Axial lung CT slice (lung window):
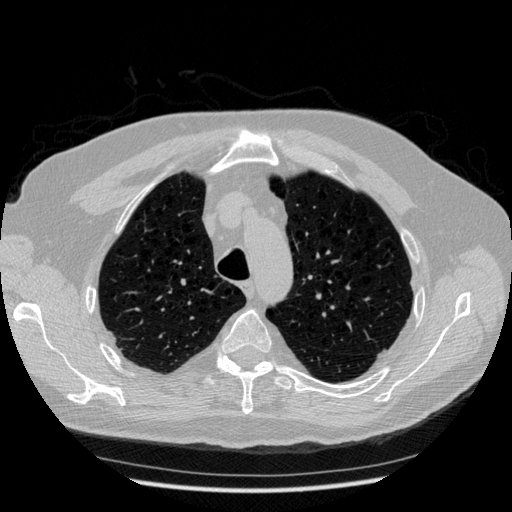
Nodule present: no